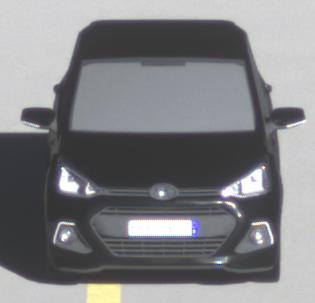
Make: Hyundai
Model: i10
Detailed model: Gen. 2
Model produced from: 2013
Model produced until: 2019
Doors: 5
Color: black
Road condition: dry road
Daytime: morning or afternoon
Contrast: high contrast